Question: I am very new with Android and i'm trying to get traffic feed from yandex's map service. All i need is getting live feed for Istanbul's general traffic situation as it shown it the map "Istanbul Trafik Durumu 3. derece 12.27 Yer yer yogun, akici trafik".
I don't need to display map or something else. I read the documentation but didn't found something clear for that. Can you give me some advice on it? Or can you recommend another service to accomplish this task?

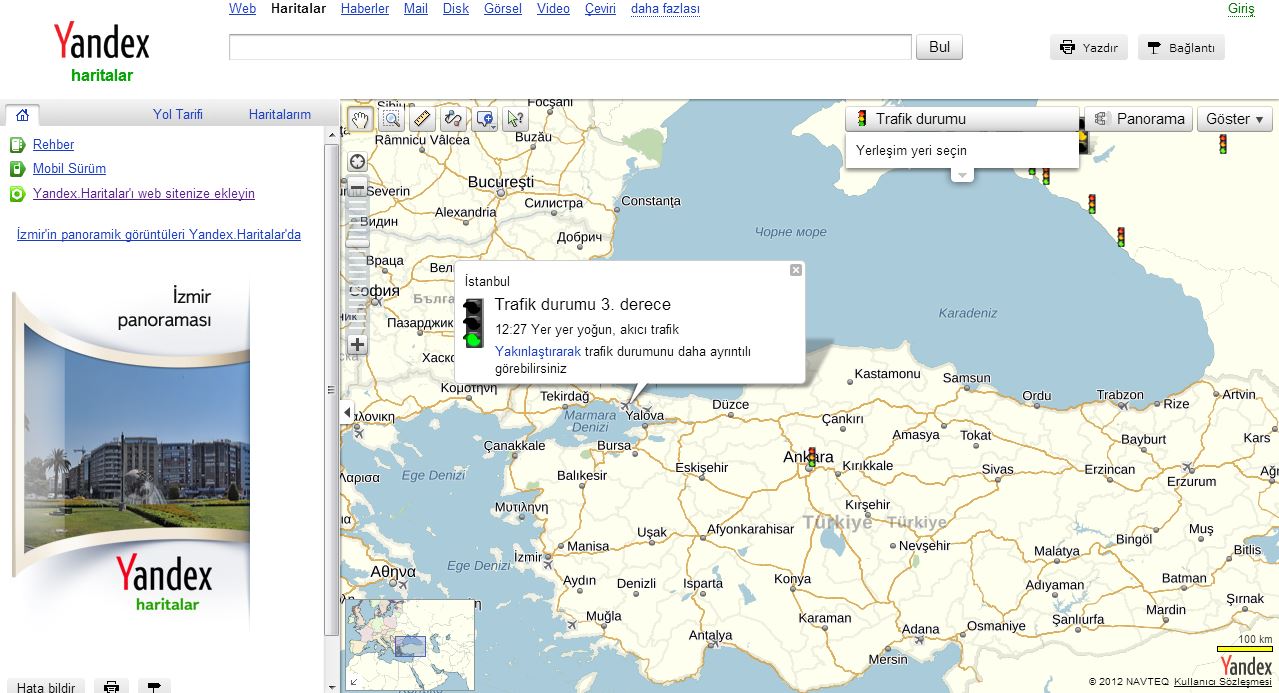
Answer: Seems like i have to answer my own question :s :D
A friend of mine sent an e-mail to Yandex about this issue and reply was:
(Translated from Turkish to English)
> Hi!Thank you for your interest Yandex Map Kit APIs haven't brought to
Turkey (<URL>But you can check our GitHub profile for our softwares which may
assist you on iOS and Android development. (
<URL>